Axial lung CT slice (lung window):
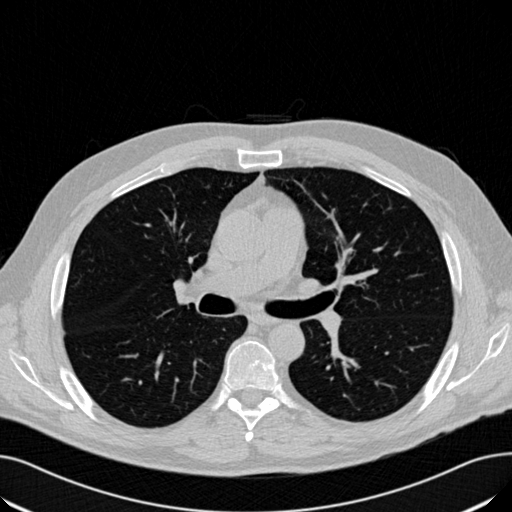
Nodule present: no